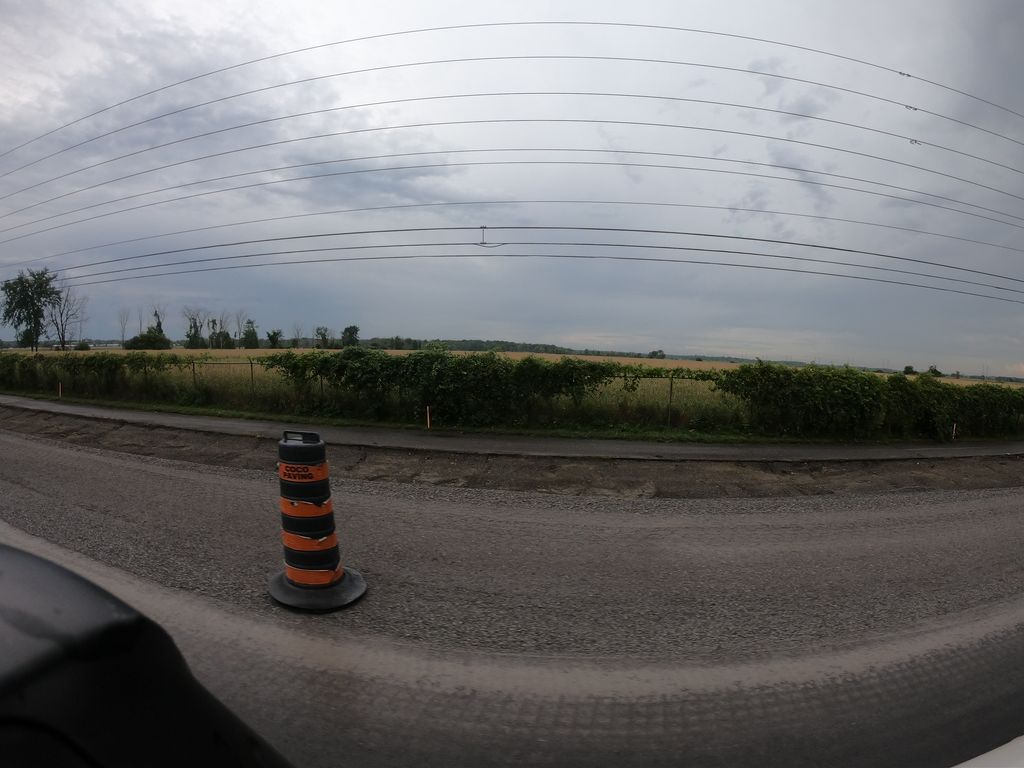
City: ottawa-gatineau